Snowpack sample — Snodgrass Mountain, Crested Butte, Colorado (2/4/25, 12:06 PM MST)
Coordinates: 38.923, -106.968
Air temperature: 35 °F
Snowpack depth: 80 cm
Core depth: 50 cm
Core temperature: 30.2 °F
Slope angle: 14°, slope face: 78°
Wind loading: low
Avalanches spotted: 0
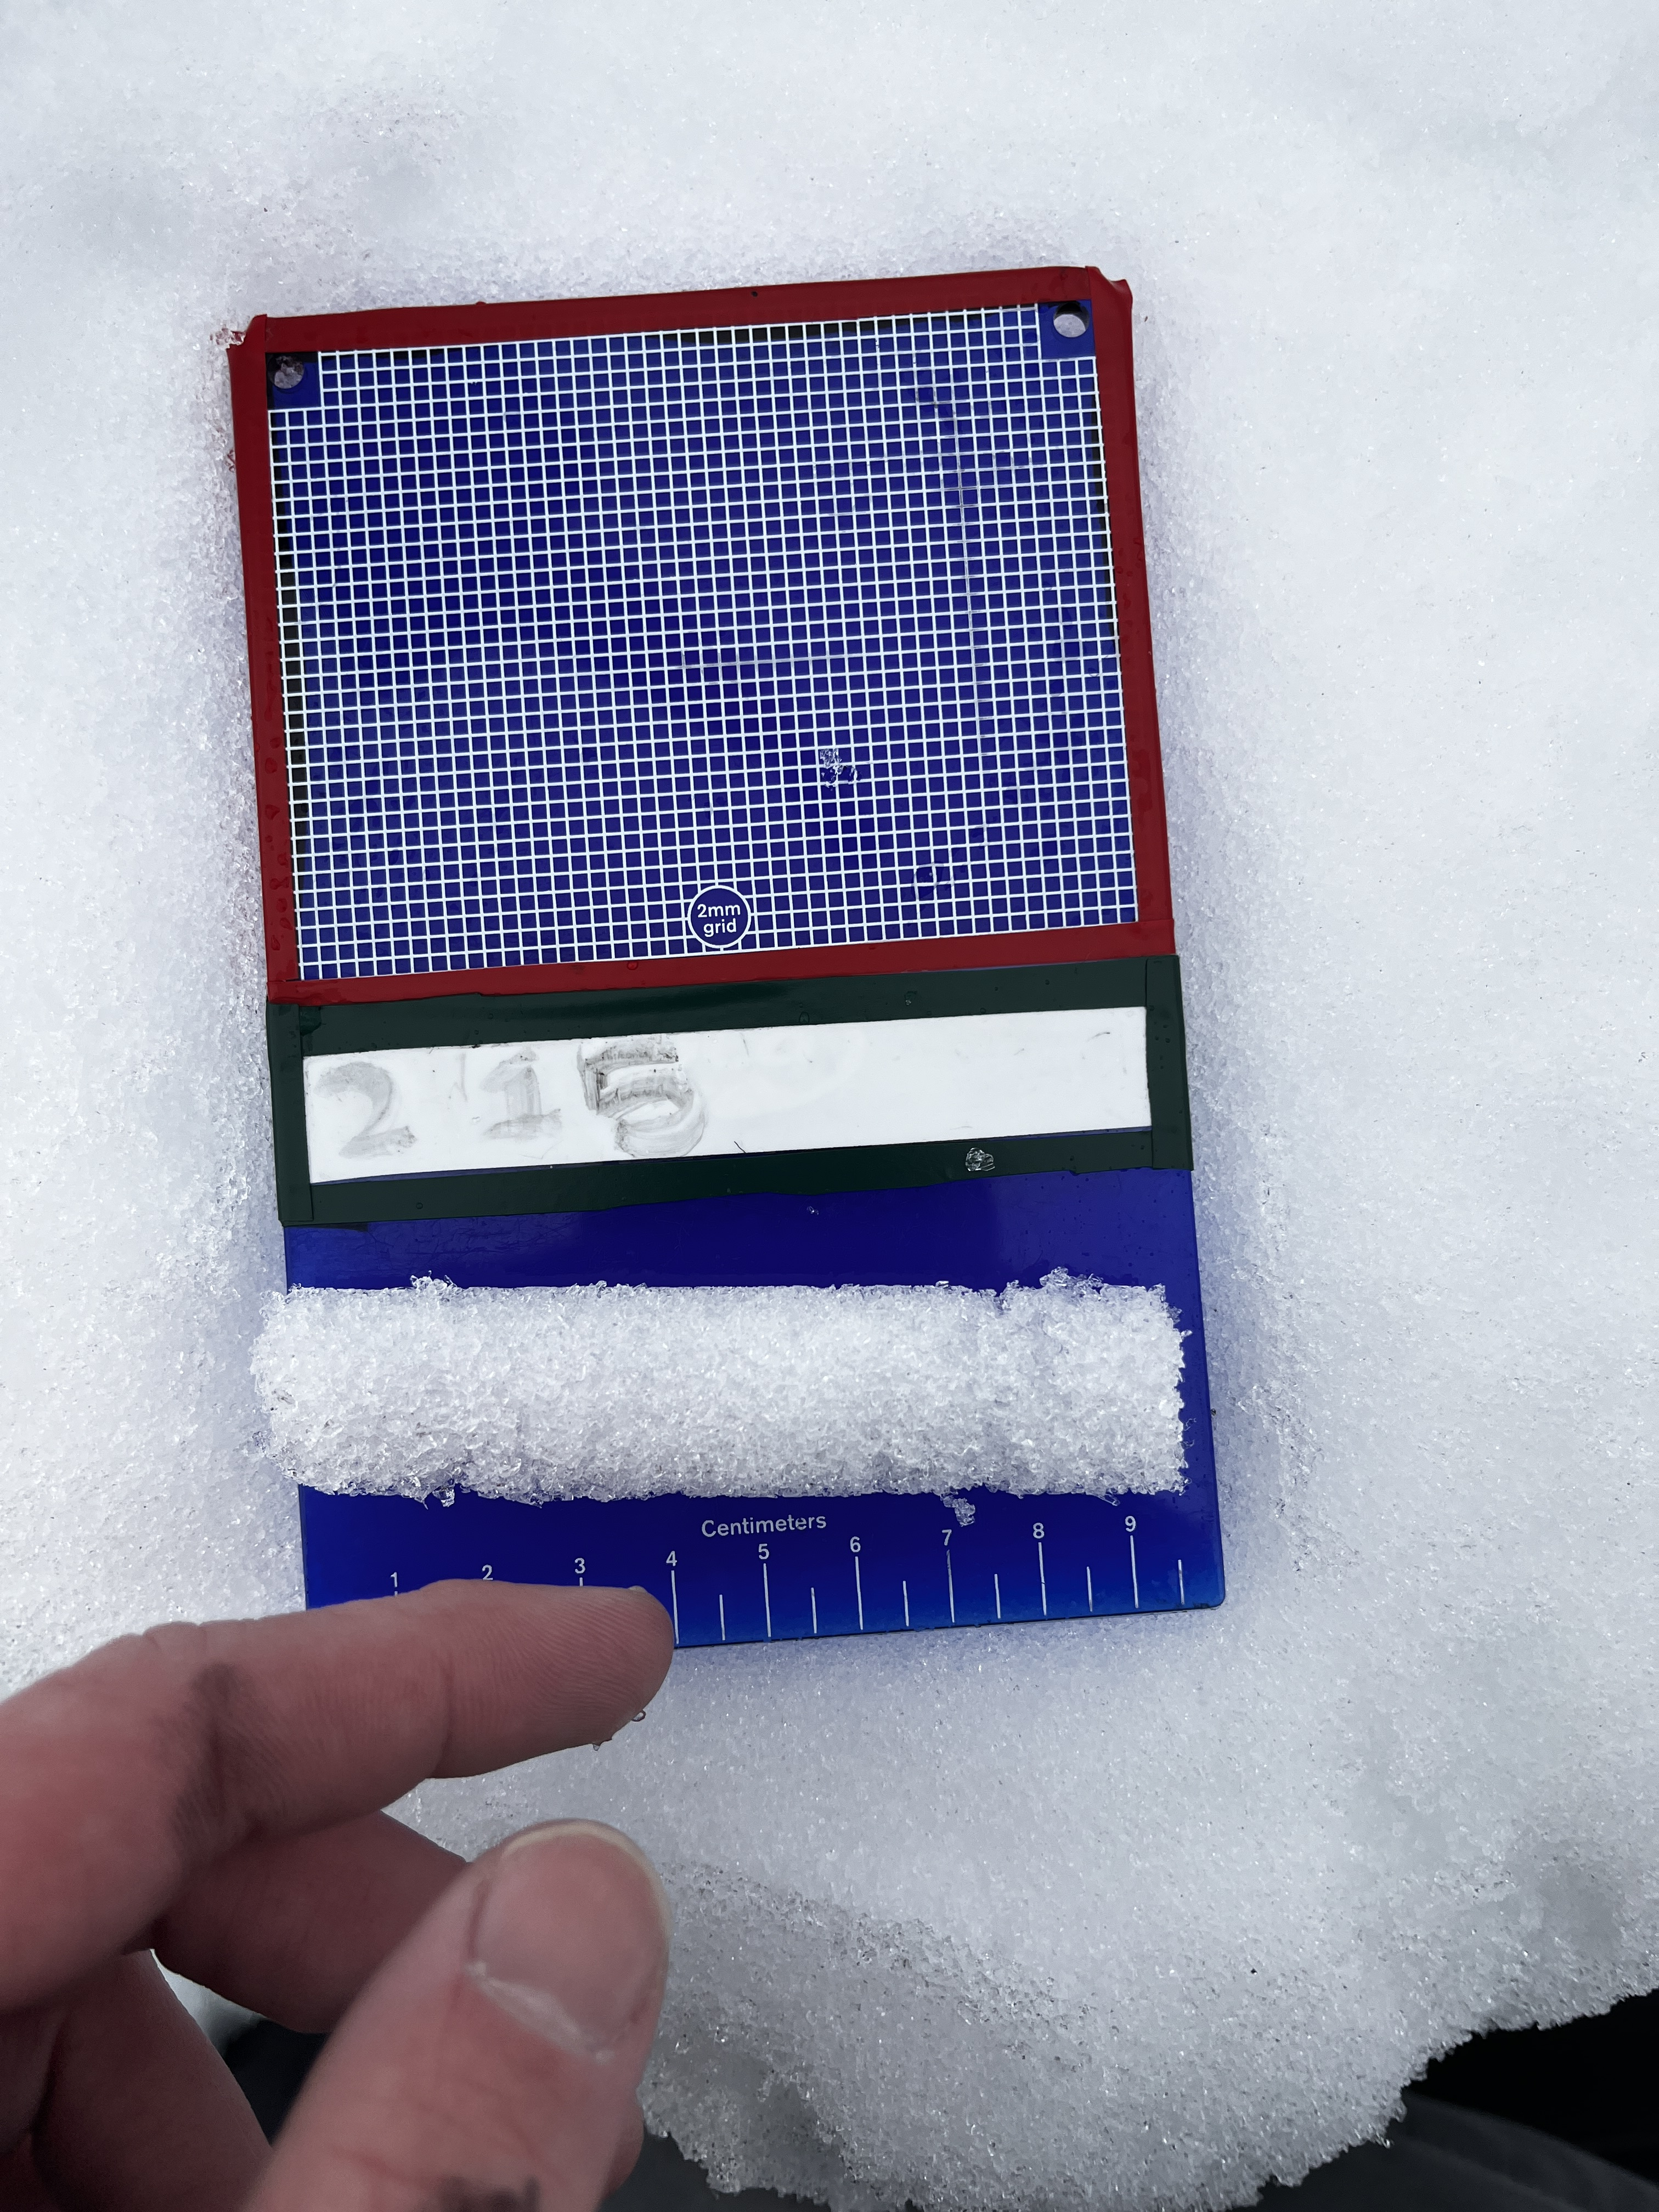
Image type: crystal_card
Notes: No avalanches nearby, unusually warm weather for the last month reported by residents, Collected 25 yards from treeline